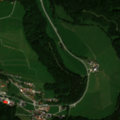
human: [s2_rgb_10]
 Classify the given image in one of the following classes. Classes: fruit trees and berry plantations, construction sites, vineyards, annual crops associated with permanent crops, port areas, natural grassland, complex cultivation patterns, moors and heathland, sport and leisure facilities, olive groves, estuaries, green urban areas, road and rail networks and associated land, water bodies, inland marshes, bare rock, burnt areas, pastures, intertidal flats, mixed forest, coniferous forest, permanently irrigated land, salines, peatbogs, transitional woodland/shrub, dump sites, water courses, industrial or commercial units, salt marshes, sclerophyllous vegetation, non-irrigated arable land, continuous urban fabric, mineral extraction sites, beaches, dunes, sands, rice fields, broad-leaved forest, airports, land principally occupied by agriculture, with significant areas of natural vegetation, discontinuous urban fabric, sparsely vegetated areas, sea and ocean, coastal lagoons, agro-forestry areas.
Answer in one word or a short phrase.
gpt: discontinuous urban fabric, pastures, mixed forest